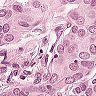
Metastatic tissue present: yes